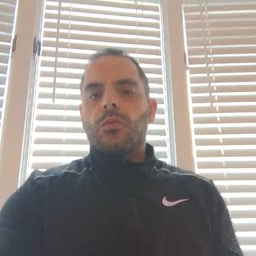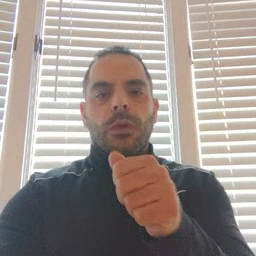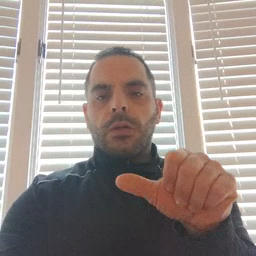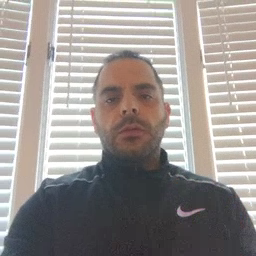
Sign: any